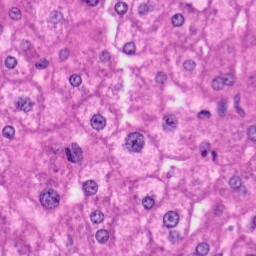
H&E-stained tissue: Liver